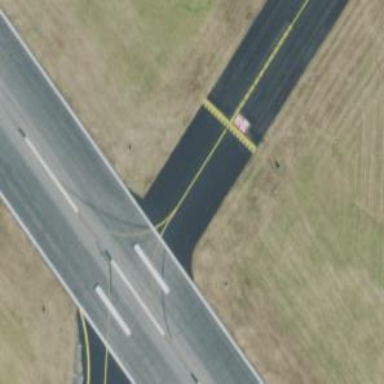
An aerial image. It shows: Image of taxiway at airport.